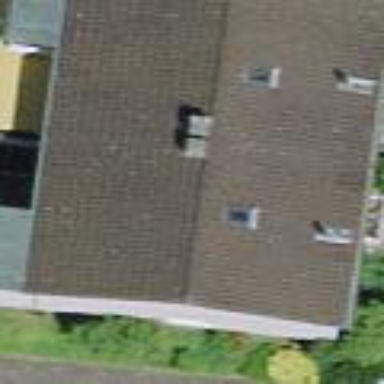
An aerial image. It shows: Simple and straightforward house.